Field crop: maize
Growth stage: 2
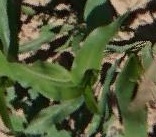
Species: maize